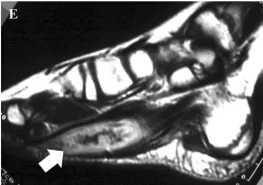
Nine-year-old girl with foreign body granuloma of the left foot. E: After gadolinium injection, the peripheral area (arrow) of the lesion was strongly enhanced.
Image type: radiology (mri)